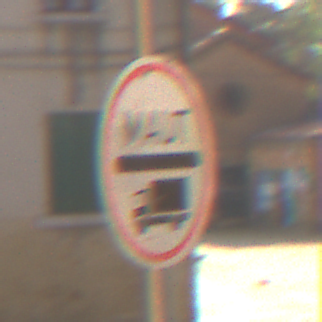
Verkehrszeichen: Mautpflicht
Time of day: MorningAfternoon
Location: Outdoor (Urban)
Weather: Clear
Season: NotSpecified
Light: Natural